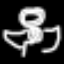
Label: angel